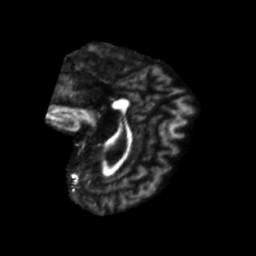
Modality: FA
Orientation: sagittal
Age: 56
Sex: female
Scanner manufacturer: siemens
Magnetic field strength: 3 T
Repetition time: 5.47 s
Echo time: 0.0854 s